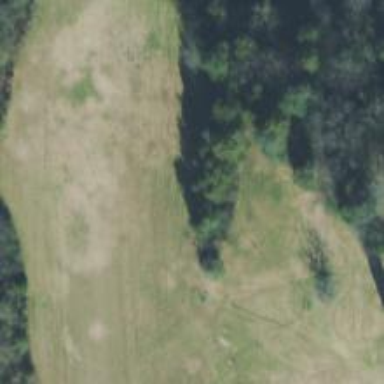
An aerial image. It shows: Disc golf basket.